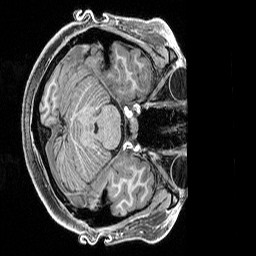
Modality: T1w
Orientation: axial
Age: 18
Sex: female
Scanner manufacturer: siemens
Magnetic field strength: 3 T
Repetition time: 2.5 s
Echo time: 0.00296 s